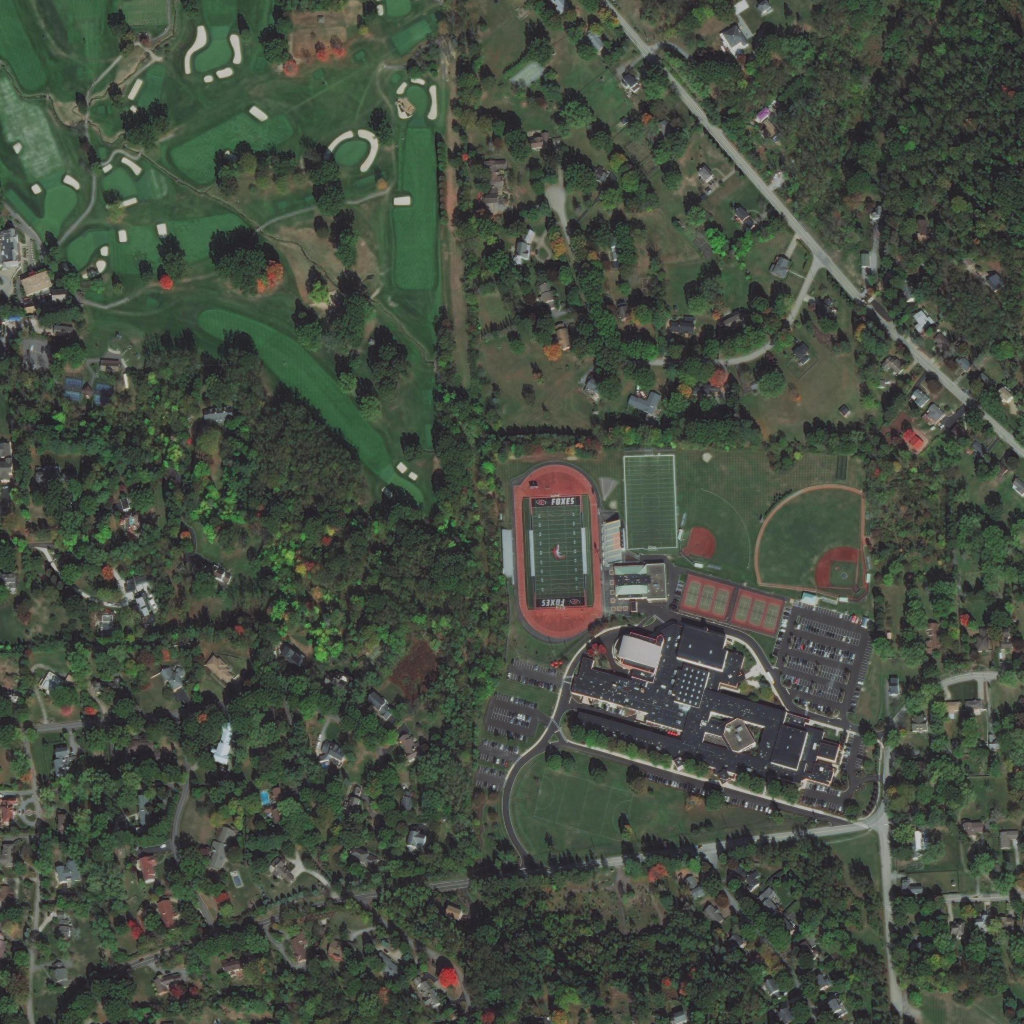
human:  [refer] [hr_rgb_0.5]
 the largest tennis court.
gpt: <box>[[66, 56, 76, 62, 0]]</box>